Current action and preconditions to check: trajectory_clear

Your task: For each precondition in the list above, predict whether it will hold at this action.

Consider the current scene as observed from the mobile robot's camera, and analyze the predicted future states of all dynamic agents (e.g., people, animals, vehicles, or any moving entities) within the NEXT SECOND.

IMPORTANT: Only answer "very likely" if you are absolutely certain—based on strong, clear evidence—that a dynamic agent will violate the precondition in the predicted future state. Do NOT answer "very likely" for unlikely, ambiguous, or low-probability risks.

Ask yourself for each precondition: Is there a high probability, with clear and convincing evidence, that the predicted future states of any dynamic agent will interfere with the predicted future state of the currently executing action within the NEXT SECOND, causing that precondition to fail?

Assess the risk level based on these predictions. Use "likely" or "very likely" if motions create a clear risk of interference.

Use "neutral" or "improbable" if agents are nearby but their predicted paths are clearly diverging or non-conflicting.

Failure Risk Categories: "very improbable", "improbable", "neutral", "likely", "very likely"

Answer Format: Output ONLY the probability_of_failure value from these categories: "very improbable", "improbable", "neutral", "likely", "very likely"

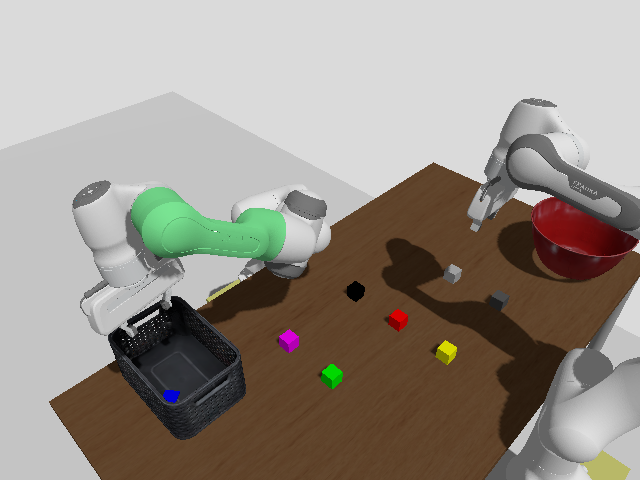

Answer: very improbable